Question: I've set, in my regional settings (for Czech, culture cs-CZ), the short time / long time pattern to following:
- -

I'm trying to use those settings in C# applications.
In following console app, everything works:
using System;
using System.Globalization;
'''
class Program
{
static void Main()
{
Console.WriteLine(CultureInfo.CurrentCulture.Name);
Console.WriteLine(CultureInfo.CurrentCulture.DateTimeFormat.LongTimePattern);
Console.ReadLine();
}
}
'''
The output is, as I thought, following:
'''
cs-CZ
H.mm.ss
'''
I've created ASP.NET application, which, to my uttermost surprise, doesn't reflect this.
Minimal example:
'''
<%@ Page Language="C#" %>
<%= System.Globalization.CultureInfo.CurrentCulture.Name %><br />
<%= System.Globalization.CultureInfo.CurrentCulture.DateTimeFormat.LongTimePattern %>
'''
Output:
'''
cs-CZ
H:mm:ss
'''
I've tried restarting, .NET2.0, .NET4.0, still no effect.
Note - This issue raised as a part of bug, where we forgot to include InvariantCulture for DateTime.ToString(), which should then be parsed by JSON deserializer. (The guy with this problem has somewhat different Time format separator).
Fixing the issue with re-creating CultureInfo isn't something I'm looking for, I just want to see the reason, as I wasn't able to reproduce the issue with any means.
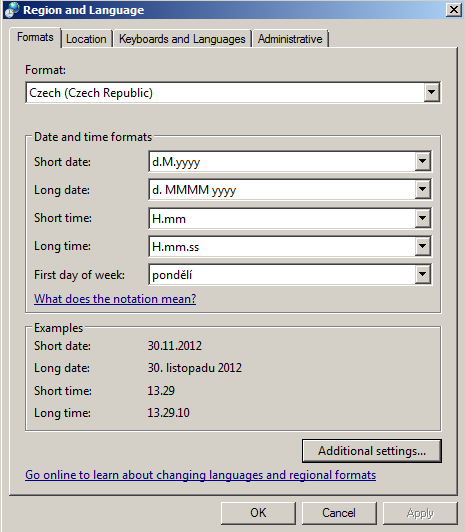
Answer: The problem is that the Regional Settings are user specific. You changed them for , but the site runs as a different user (see the app-pool in IIS)